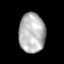
Tissue: skin
Cell type: Others
Senescence score: 0.7897
Nuclear area (px): 1010
Mean DAPI intensity: 182.794